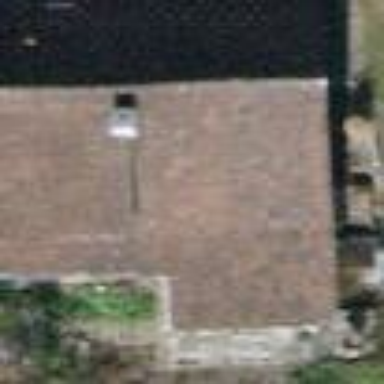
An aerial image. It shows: House with gabled roof covered in tiles. The roof orientation is across the building.